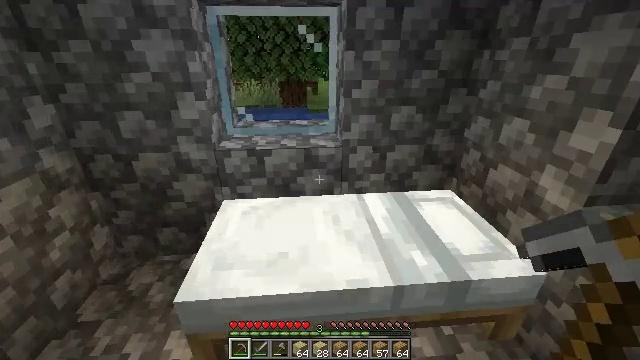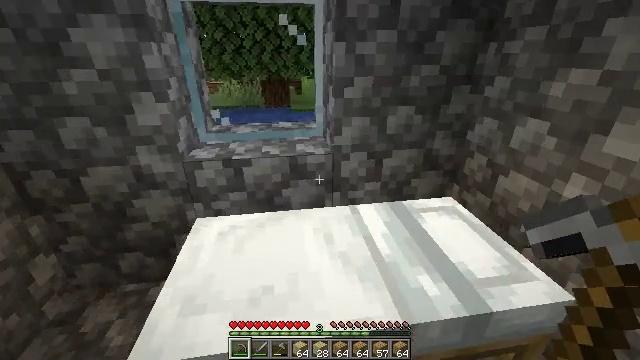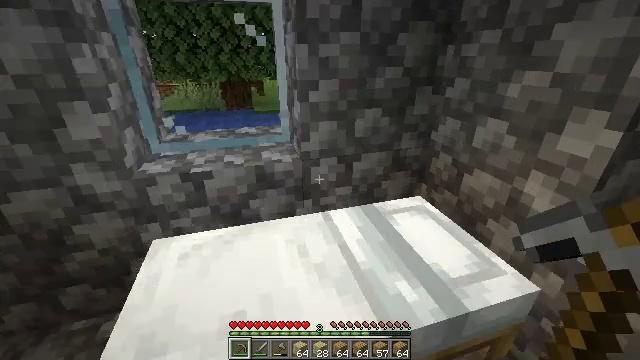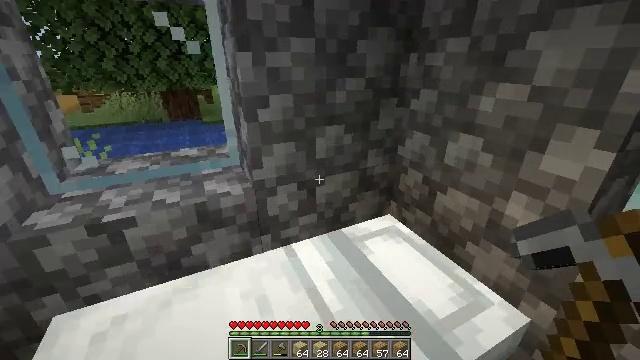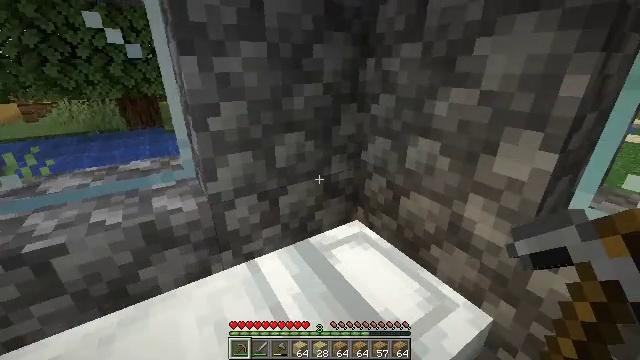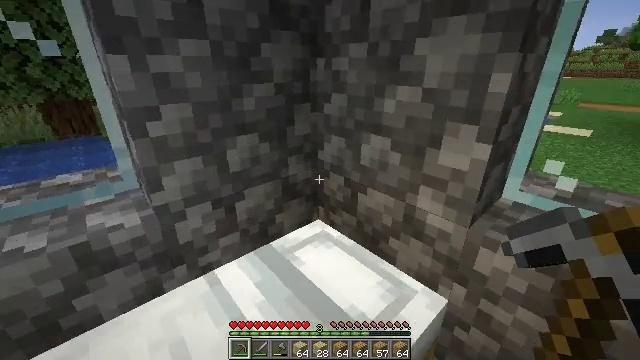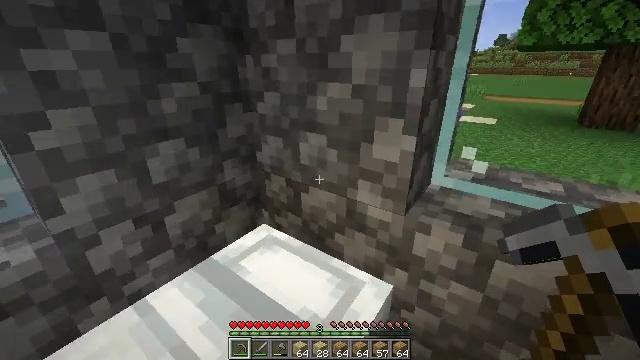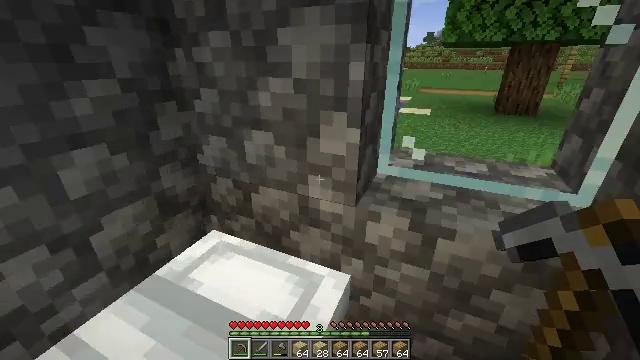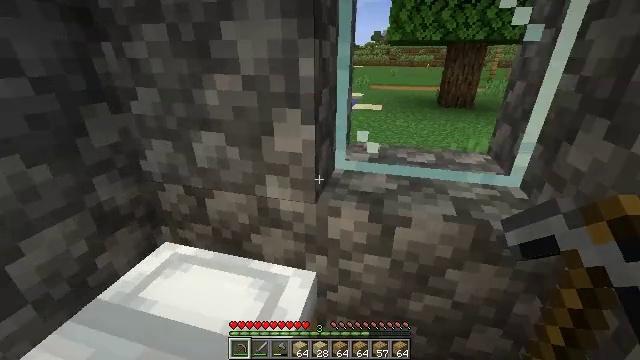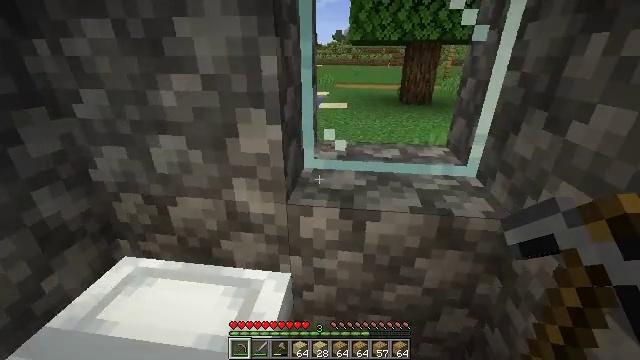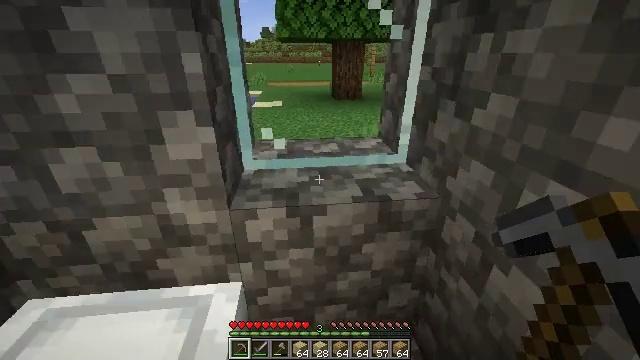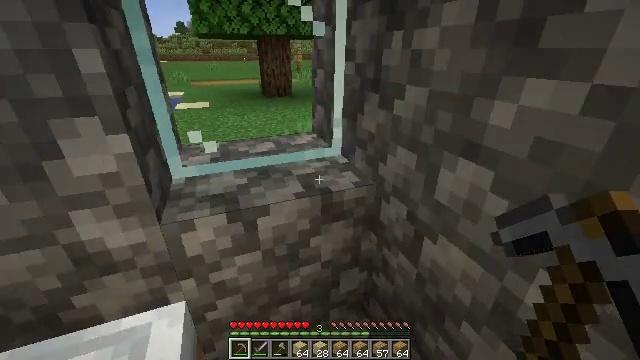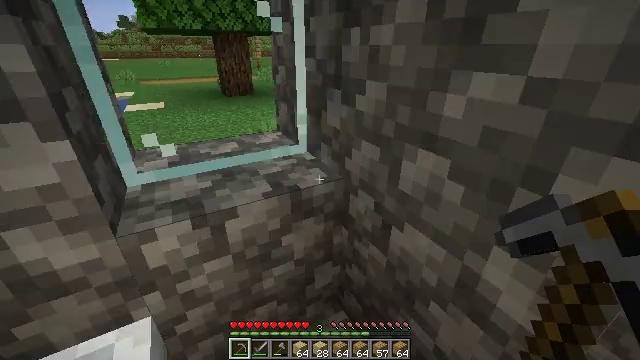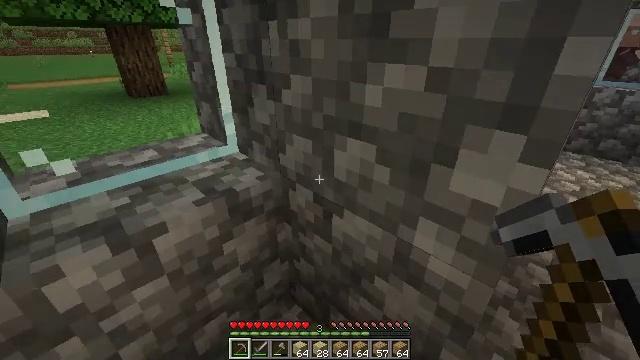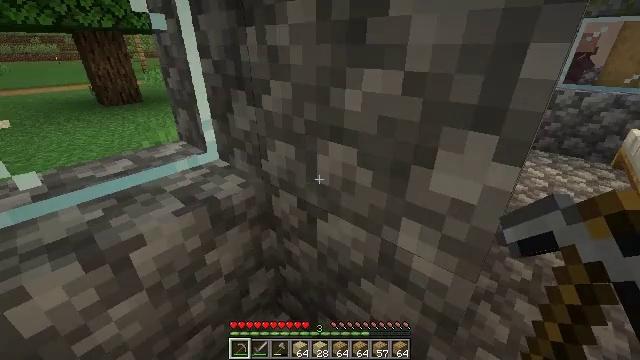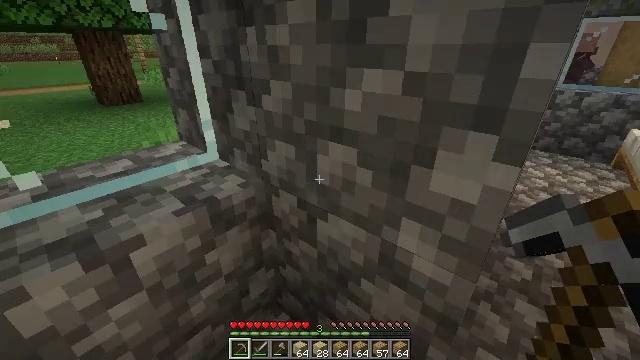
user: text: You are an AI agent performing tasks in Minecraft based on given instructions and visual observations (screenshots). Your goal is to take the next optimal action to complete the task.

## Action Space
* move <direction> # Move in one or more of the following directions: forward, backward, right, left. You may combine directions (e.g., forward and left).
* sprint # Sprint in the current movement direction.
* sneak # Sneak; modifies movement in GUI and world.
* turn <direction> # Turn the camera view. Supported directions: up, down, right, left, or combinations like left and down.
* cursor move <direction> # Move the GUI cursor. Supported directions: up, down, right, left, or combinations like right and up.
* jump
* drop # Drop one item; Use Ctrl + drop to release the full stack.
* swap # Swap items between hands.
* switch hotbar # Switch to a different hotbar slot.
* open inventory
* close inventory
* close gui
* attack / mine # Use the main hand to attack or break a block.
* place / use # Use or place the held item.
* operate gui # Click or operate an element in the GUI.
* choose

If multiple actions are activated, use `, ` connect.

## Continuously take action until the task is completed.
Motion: motion action
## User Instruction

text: Remove the white bed from its place.
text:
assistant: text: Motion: move forward, turn right
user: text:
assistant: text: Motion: move forward, turn right
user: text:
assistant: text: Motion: move forward, turn right and up
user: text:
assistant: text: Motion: move forward, turn right
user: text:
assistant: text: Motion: turn right
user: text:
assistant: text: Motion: turn right
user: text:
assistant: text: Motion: turn right
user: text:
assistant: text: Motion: turn right
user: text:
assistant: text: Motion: turn right
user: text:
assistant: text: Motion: turn right
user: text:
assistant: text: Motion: turn right
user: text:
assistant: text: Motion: turn right
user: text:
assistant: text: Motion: turn right and down
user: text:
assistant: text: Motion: turn right and up
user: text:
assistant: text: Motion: no_op
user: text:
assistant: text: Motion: no_op
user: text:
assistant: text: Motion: no_op
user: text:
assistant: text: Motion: no_op
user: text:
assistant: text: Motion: no_op
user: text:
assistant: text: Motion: turn right and up
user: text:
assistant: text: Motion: turn right and down
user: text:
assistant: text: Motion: sprint, turn right and down
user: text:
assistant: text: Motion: move forward, sprint, turn right
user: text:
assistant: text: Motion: move forward, sprint, turn right
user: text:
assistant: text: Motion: move forward, sprint, turn right
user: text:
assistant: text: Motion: move forward, sprint, turn right
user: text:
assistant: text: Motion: move forward, sprint, turn right
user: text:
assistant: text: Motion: move forward, sprint
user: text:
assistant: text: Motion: move forward, sprint
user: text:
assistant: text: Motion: move forward, sprint